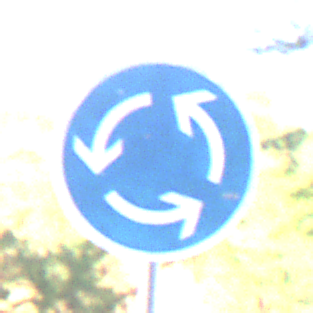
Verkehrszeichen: Kreisverkehr
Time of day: Midday
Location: Roofed (Underpass)
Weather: Clear
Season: NotSpecified
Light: Natural